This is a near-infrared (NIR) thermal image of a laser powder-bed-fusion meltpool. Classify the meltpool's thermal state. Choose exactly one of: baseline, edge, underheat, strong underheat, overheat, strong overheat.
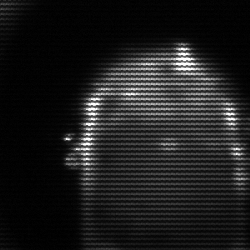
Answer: baseline